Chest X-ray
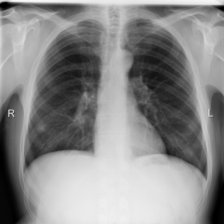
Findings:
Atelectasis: negative
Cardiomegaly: negative
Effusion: negative
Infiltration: negative
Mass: negative
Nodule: negative
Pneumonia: negative
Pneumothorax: negative
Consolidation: negative
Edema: negative
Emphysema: negative
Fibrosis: negative
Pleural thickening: negative
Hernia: negative